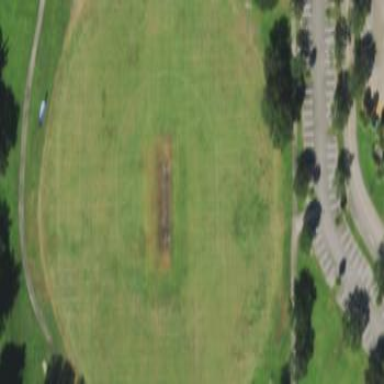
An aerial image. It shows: Cricket pitch for leisure and sport activities.